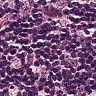
Metastatic tissue present: no